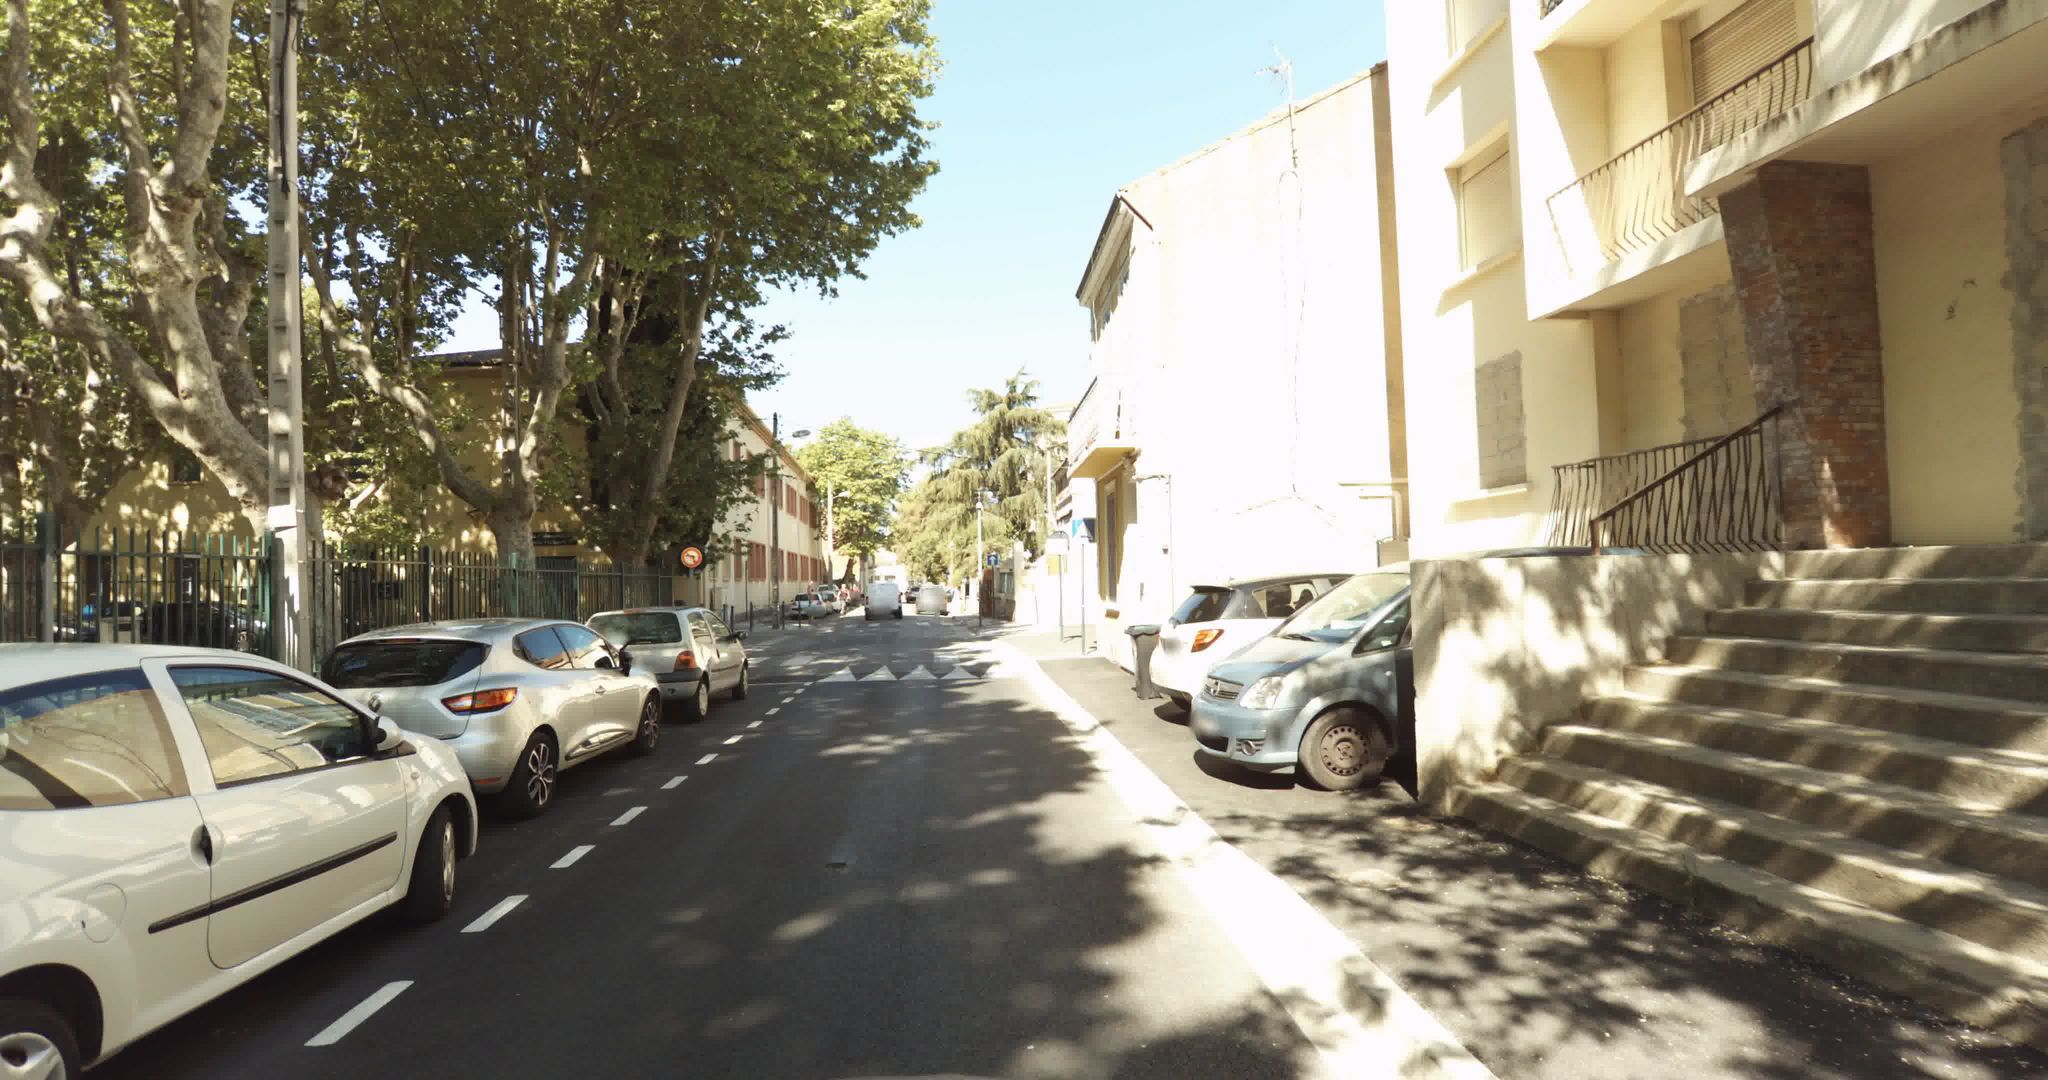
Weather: clear
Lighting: day
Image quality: good
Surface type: walking surface
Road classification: tertiary
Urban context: urban centre
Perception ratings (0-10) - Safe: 6.52, Lively: 7.54, Beautiful: 7.32, Boring: 1.96, Depressing: 4.97, Wealthy: 8.09